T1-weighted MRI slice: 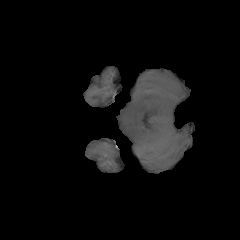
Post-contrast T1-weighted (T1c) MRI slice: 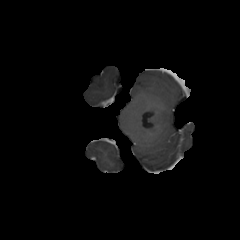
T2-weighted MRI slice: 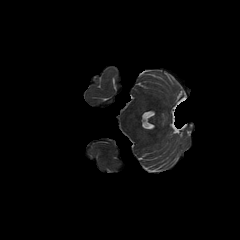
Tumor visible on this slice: no